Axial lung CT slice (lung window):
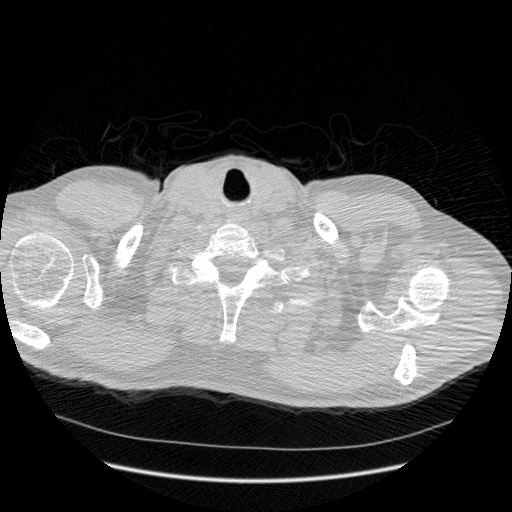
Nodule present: no